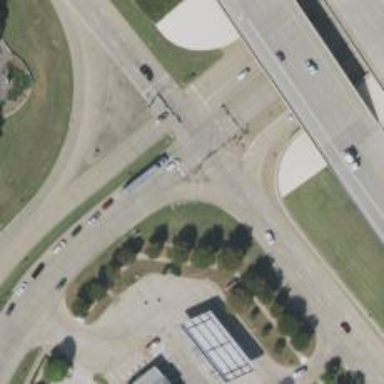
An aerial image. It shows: Secondary link road.